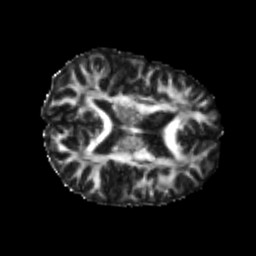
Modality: FA
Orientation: axial
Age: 23
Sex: female
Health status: healthy
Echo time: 0.074 s